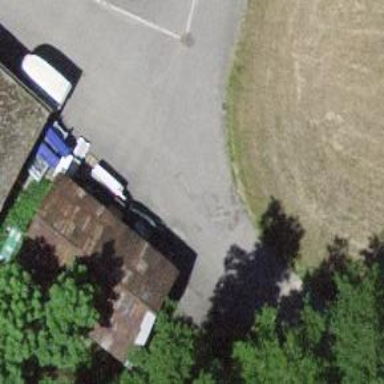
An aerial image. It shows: Warehouse building.